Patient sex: M
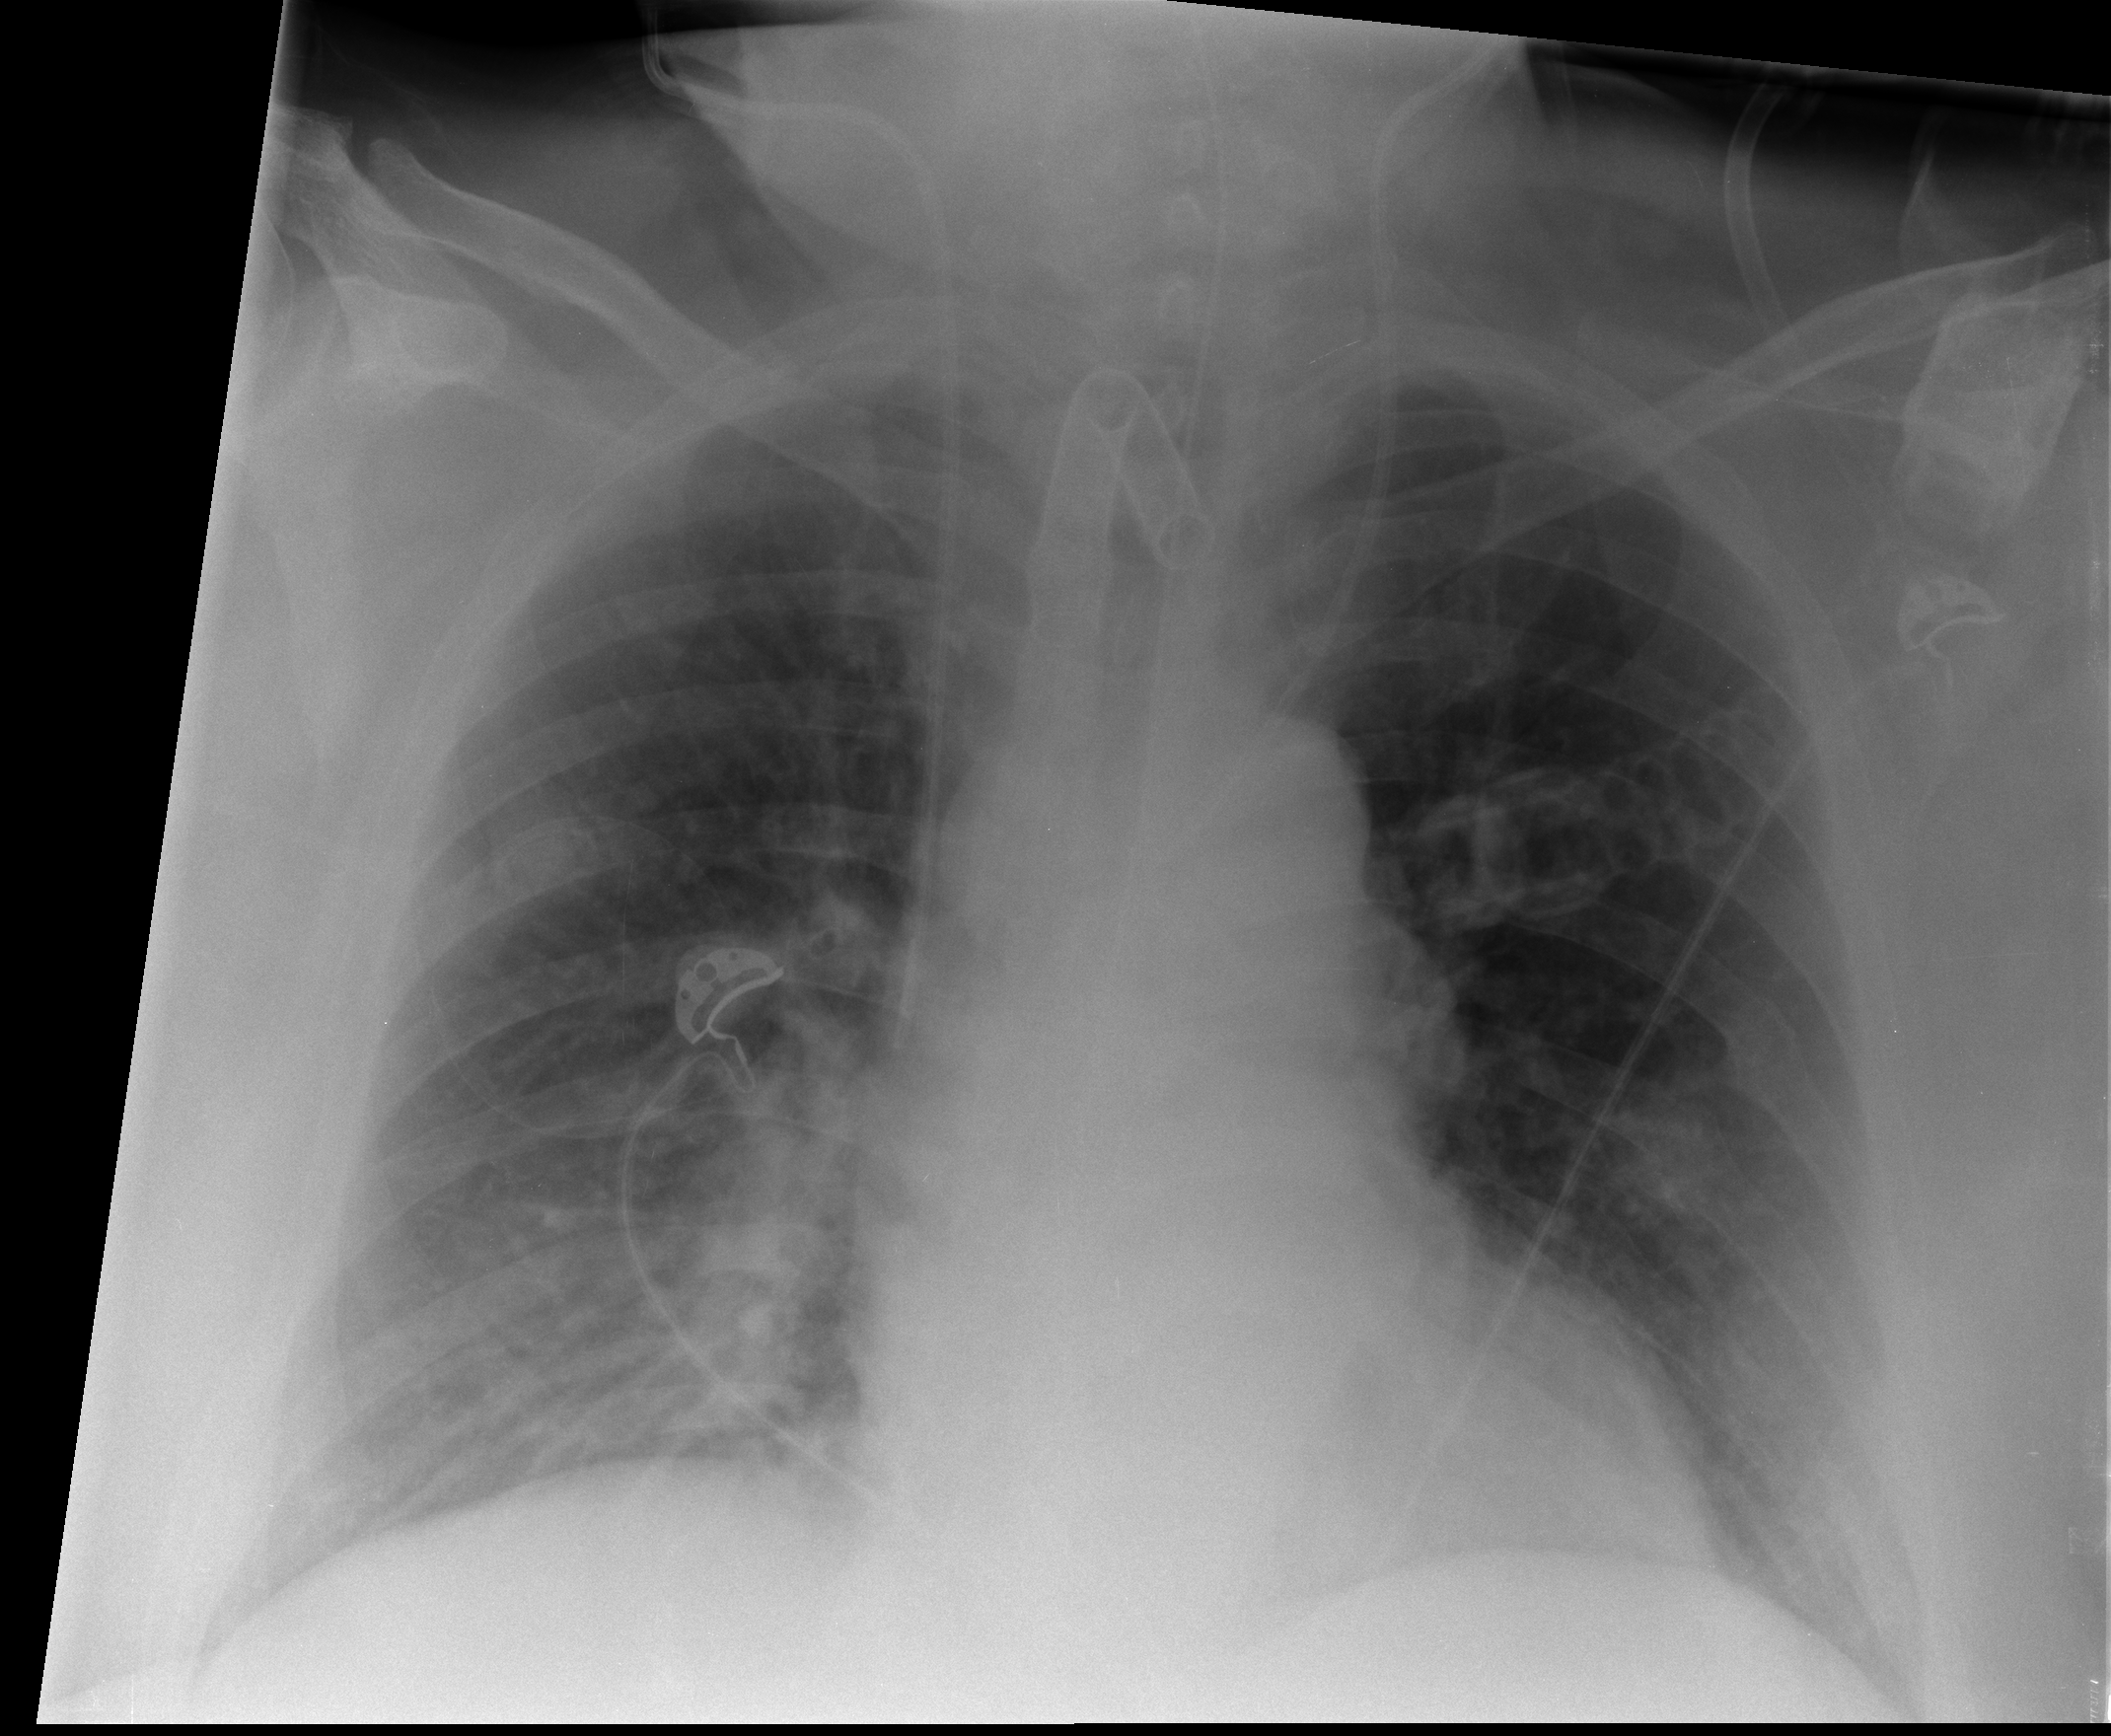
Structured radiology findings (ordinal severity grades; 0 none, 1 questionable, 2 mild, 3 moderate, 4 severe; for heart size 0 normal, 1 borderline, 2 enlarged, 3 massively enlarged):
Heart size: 1
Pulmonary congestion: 2
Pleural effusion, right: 0
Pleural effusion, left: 1
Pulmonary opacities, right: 2
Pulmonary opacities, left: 0
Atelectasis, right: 1
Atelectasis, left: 1